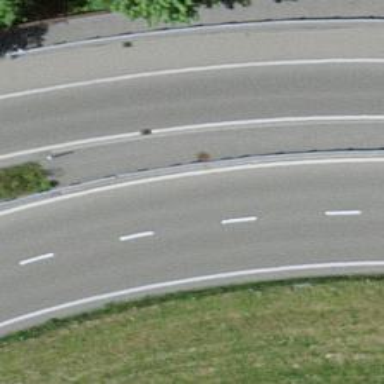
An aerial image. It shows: Asphalt motorway link.